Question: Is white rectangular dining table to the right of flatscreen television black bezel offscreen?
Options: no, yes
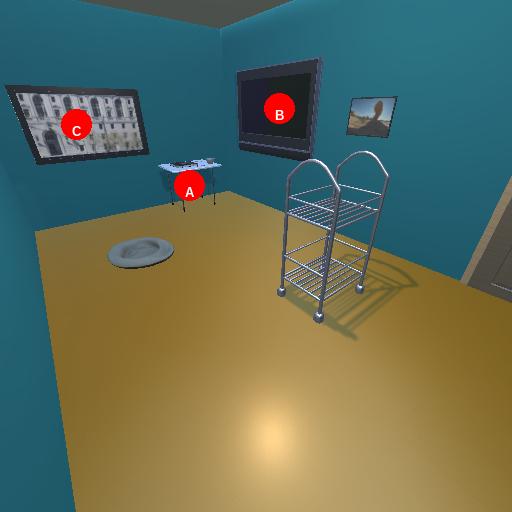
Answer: no